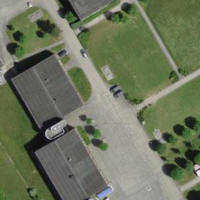
EUNIS habitat code: 54
Species observed at this site:
Anacamptis pyramidalis